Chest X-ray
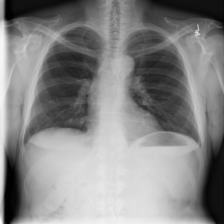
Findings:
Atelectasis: negative
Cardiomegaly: negative
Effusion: negative
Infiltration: negative
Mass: negative
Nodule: negative
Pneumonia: negative
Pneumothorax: negative
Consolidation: negative
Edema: negative
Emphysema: negative
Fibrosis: negative
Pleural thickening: negative
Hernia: negative